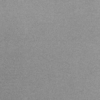
Label: dusty